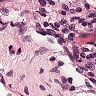
Metastatic tissue present: no